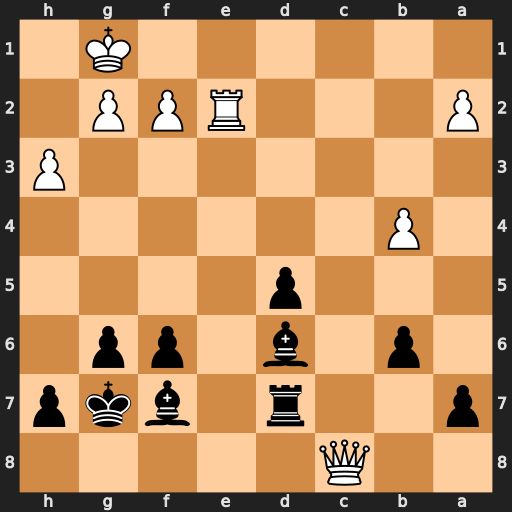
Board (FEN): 2Q5/p2r1bkp/1p1b1pp1/3p4/1P6/7P/P3RPP1/6K1
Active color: b
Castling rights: -
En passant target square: -
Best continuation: Rc7 Qxc7 Bxc7